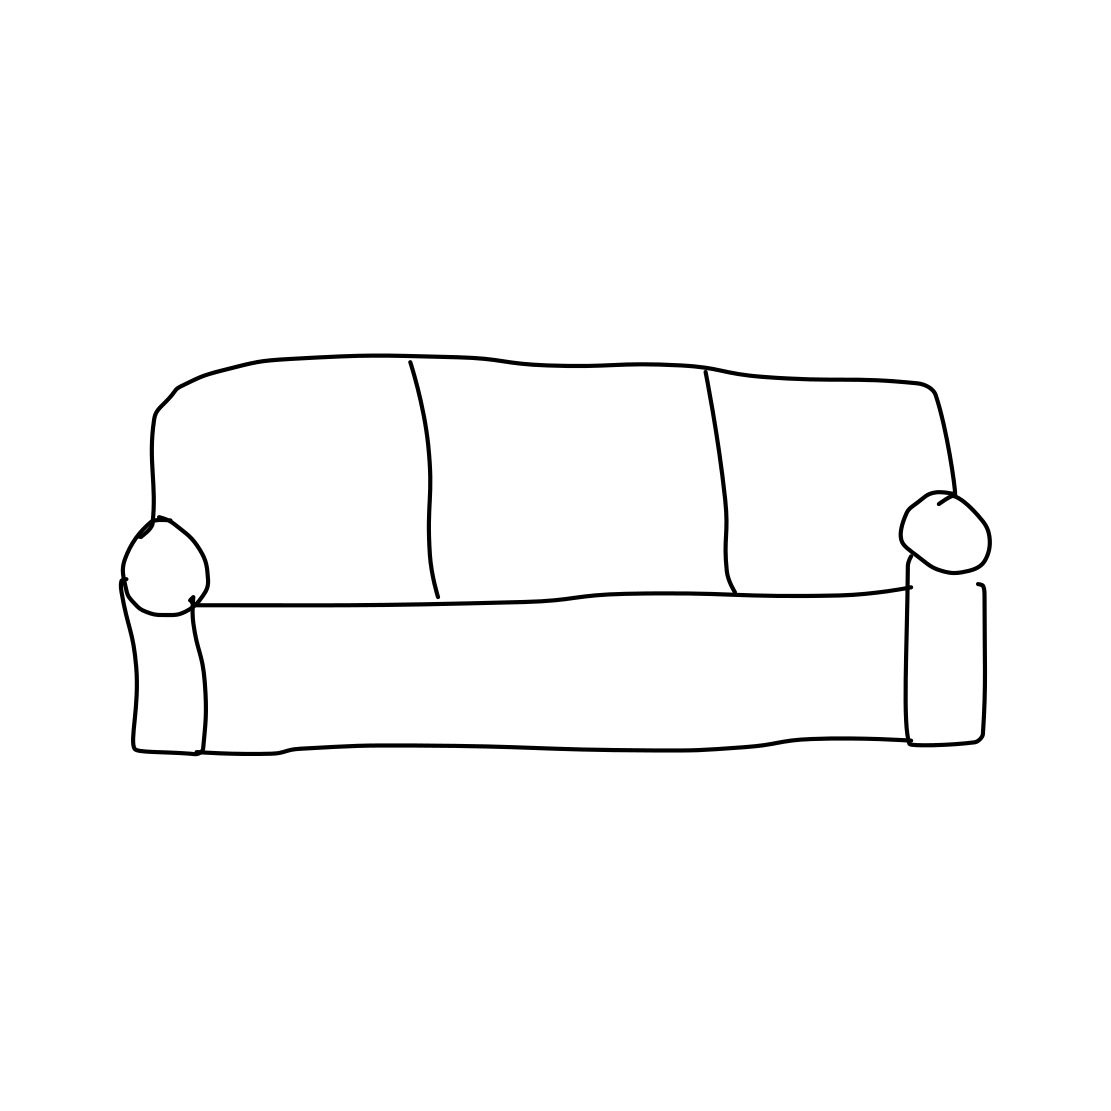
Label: couch